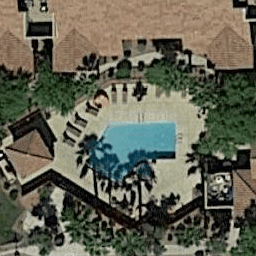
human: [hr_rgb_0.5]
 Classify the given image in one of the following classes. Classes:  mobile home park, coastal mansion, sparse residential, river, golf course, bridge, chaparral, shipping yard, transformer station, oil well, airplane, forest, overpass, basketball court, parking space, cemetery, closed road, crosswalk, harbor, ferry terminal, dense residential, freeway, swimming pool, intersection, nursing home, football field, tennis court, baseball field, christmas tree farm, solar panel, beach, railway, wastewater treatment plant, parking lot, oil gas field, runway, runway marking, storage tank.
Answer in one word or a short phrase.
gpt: swimming pool